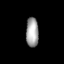
Tissue: lung
Cell type: Myeloid cells
Senescence score: 0.5761
Nuclear area (px): 362
Mean DAPI intensity: 162.793